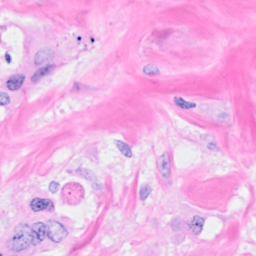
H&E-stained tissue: Breast